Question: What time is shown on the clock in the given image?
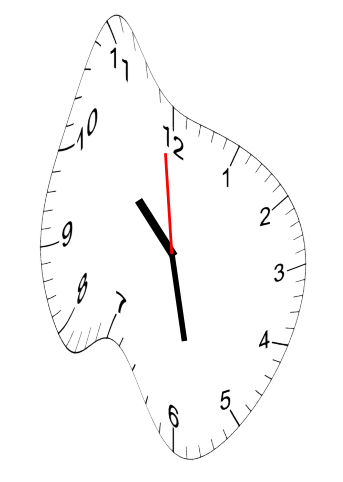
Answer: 10:27:59